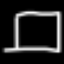
Label: square